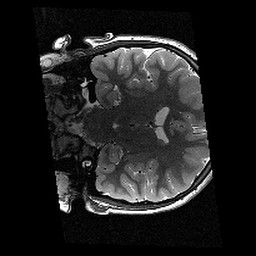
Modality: T2w
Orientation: coronal
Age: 11
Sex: female
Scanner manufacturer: siemens
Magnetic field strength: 3 T
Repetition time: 9.23 s
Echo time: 0.067 s